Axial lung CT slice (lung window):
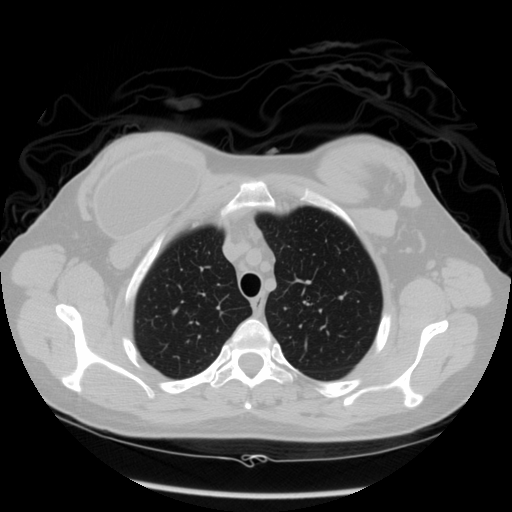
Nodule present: no